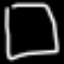
Label: square